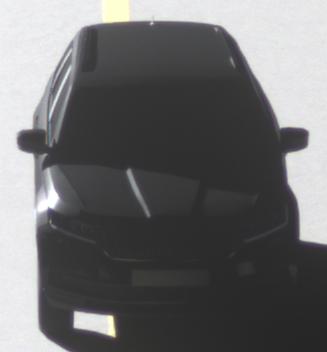
Make: Skoda
Model: Kodiaq 1.4 TSI
Detailed model: Kodiaq
Model produced from: 2017/03
Model produced until: 2018/05
Doors: 5
Color: black
Road condition: dry road
Daytime: sunrise or sunset
Contrast: high contrast